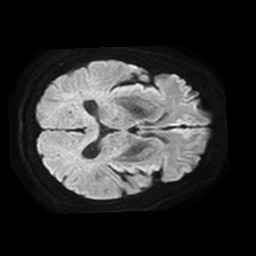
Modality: TRACE
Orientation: axial
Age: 55
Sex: female
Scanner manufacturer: philips
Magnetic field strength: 1.5 T
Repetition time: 3.685 s
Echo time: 0.09755 s